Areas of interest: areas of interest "Traffic and Vehicle Management"
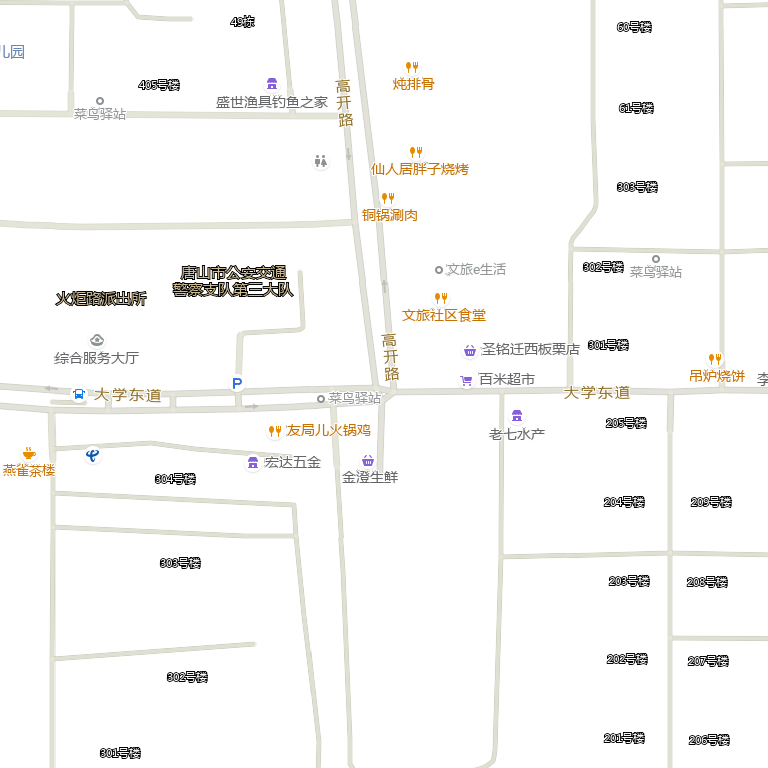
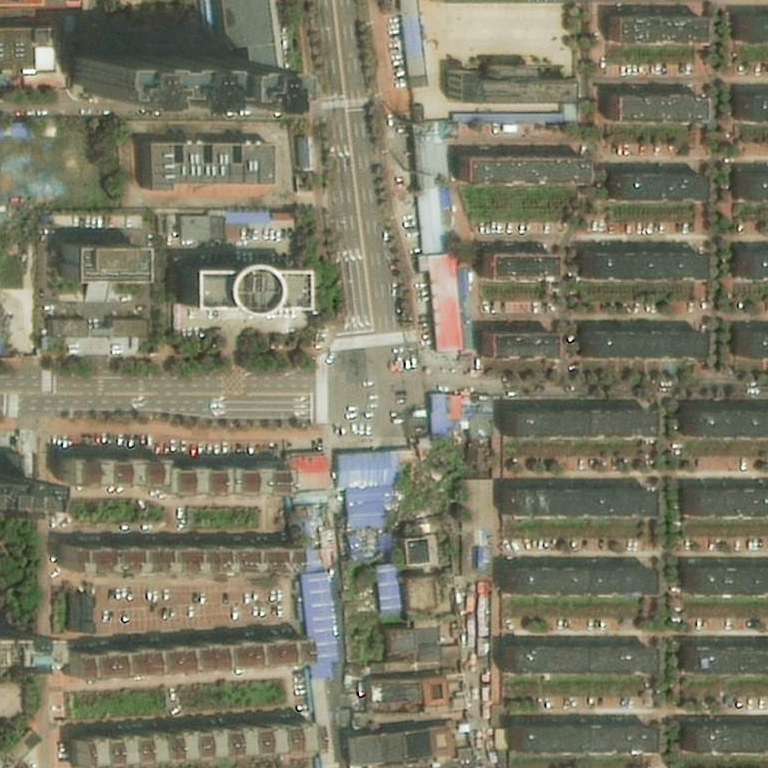